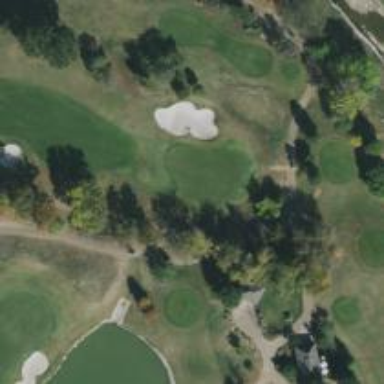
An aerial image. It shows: Golf hole.